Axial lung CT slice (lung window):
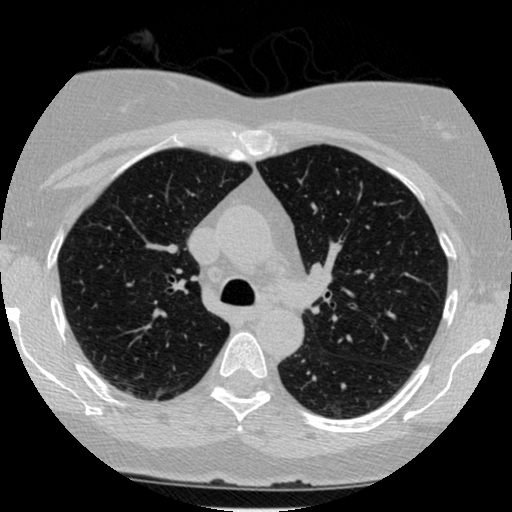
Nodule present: no